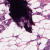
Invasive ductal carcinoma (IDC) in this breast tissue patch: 1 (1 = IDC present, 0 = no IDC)